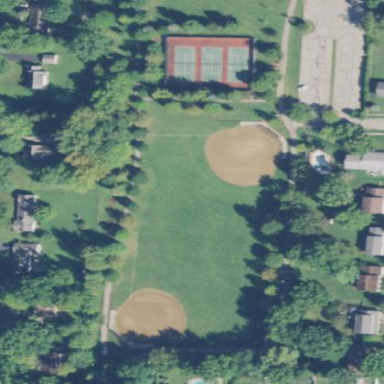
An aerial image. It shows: Baseball pitch for leisure and sports activities.